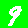
Digit: 9